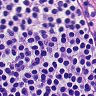
Metastatic tissue present: no